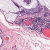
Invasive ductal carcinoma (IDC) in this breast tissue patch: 1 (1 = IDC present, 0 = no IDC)